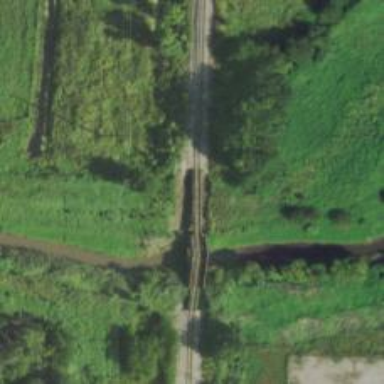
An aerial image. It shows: Railway bridge.